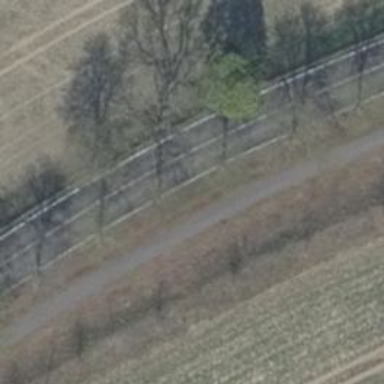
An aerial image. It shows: Asphalt road classified as primary highway.